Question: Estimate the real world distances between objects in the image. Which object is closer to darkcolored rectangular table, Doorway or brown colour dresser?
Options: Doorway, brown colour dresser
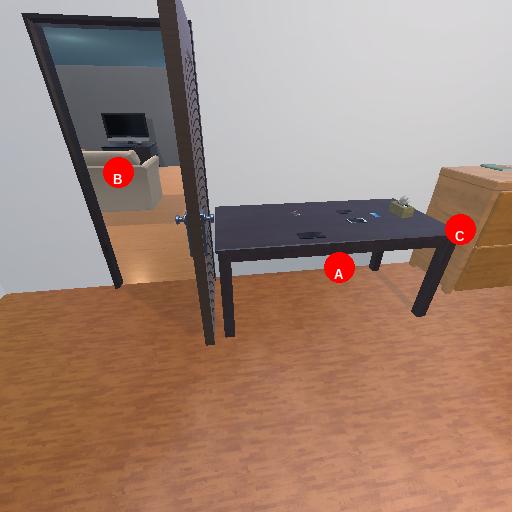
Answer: Doorway